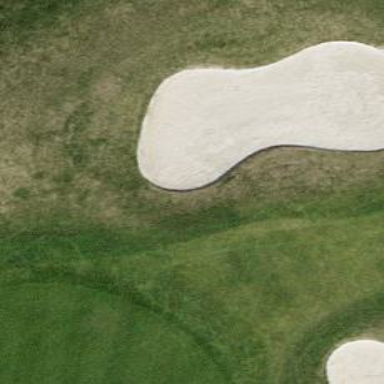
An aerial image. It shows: Golf bunker filled with natural sand.